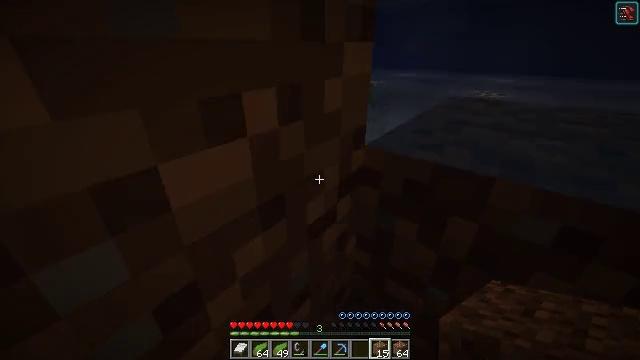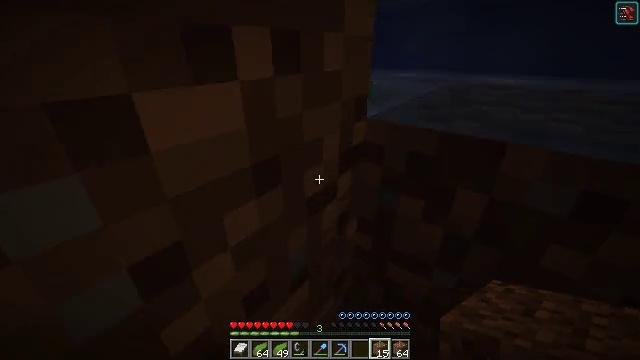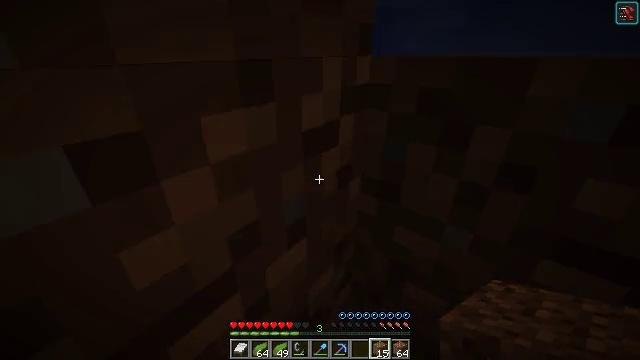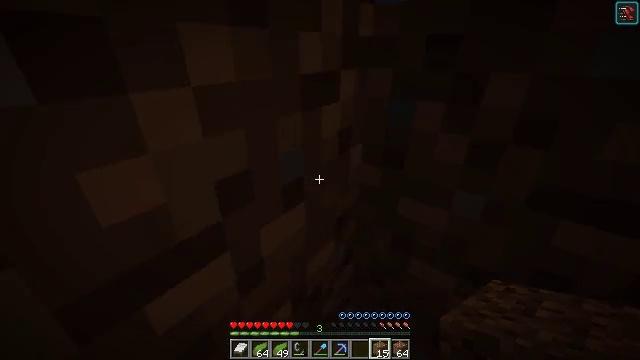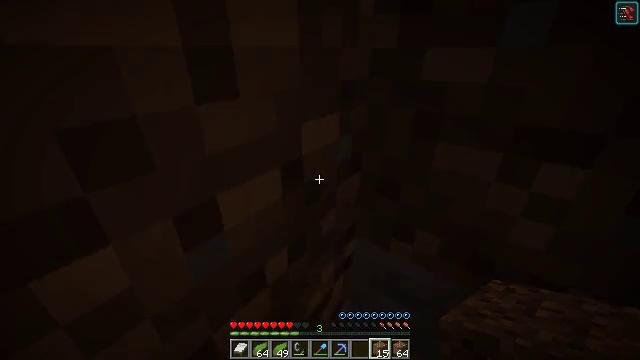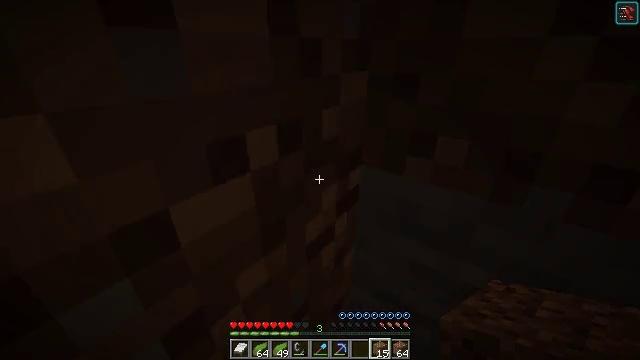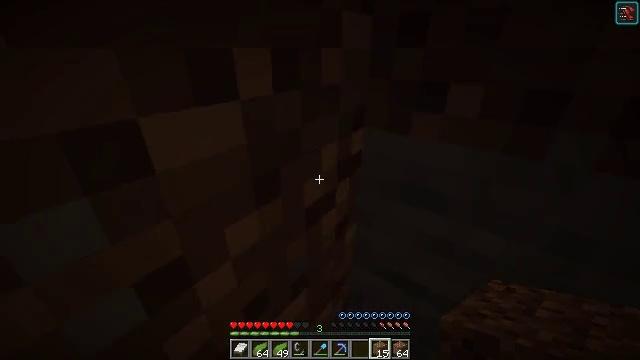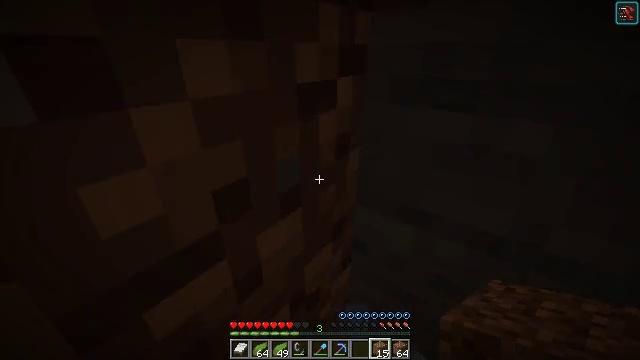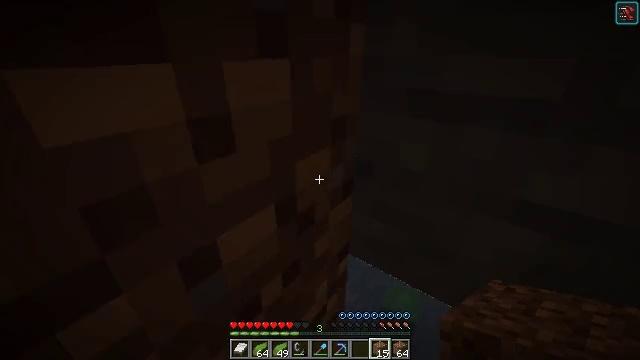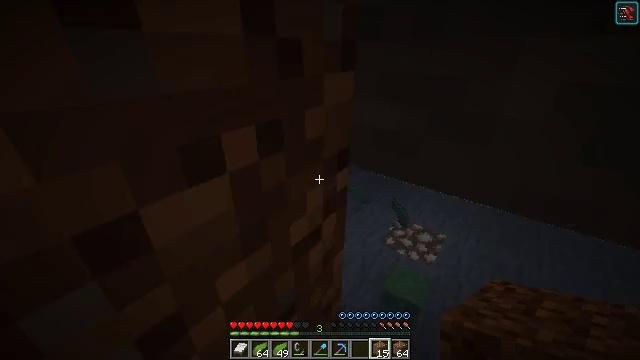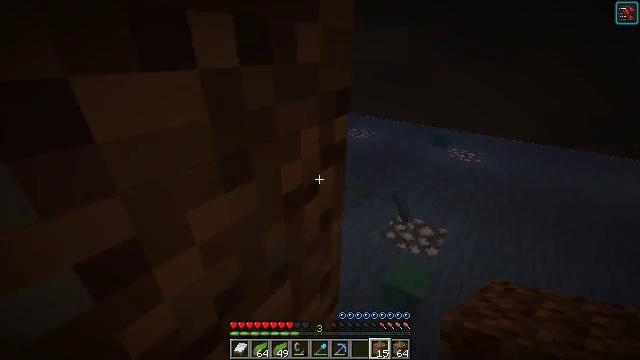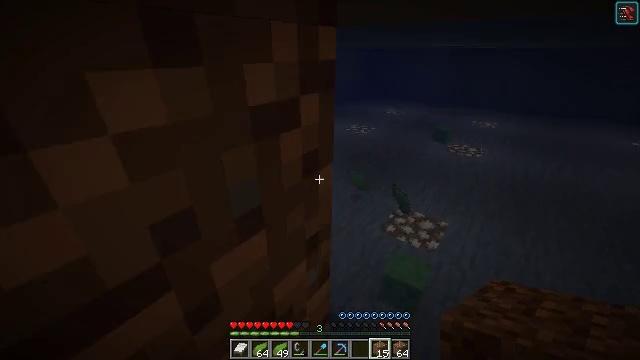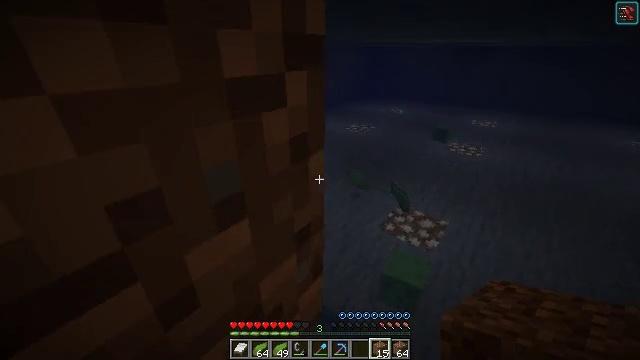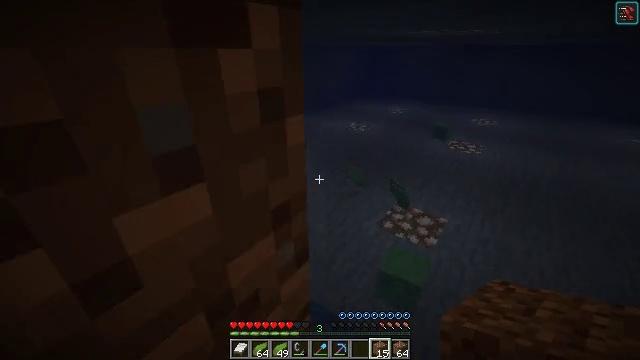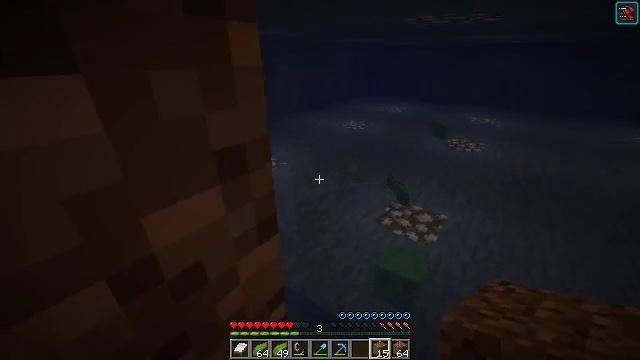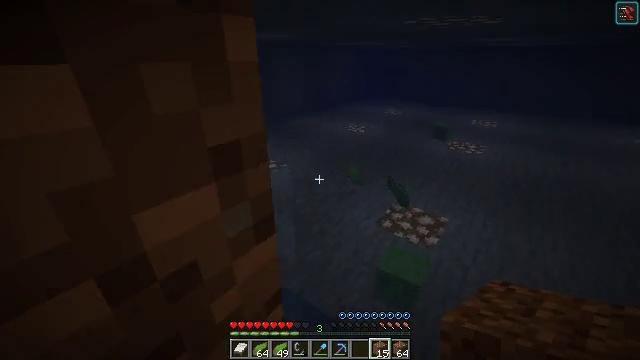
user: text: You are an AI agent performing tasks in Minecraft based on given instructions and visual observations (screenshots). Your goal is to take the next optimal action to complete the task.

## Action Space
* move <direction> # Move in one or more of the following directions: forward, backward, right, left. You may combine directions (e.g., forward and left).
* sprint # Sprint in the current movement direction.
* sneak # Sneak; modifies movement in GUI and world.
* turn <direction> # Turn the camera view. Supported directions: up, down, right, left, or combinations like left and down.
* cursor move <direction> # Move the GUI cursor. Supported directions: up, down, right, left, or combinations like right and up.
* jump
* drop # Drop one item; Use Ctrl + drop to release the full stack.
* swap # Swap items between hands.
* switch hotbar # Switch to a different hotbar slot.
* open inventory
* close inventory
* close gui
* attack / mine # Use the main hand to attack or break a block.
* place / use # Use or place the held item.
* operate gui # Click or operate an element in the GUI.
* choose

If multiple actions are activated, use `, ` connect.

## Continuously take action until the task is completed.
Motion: motion action
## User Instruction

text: Hunt a slime.
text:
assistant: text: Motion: no_op
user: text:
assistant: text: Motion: no_op
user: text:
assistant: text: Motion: sneak
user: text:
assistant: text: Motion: sneak
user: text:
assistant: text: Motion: sneak
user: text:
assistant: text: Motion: move right, sneak
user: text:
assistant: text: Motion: move right, sneak
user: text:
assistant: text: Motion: move forward and move right, sneak
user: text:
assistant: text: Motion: move forward and move right, sneak
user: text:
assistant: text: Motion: move forward and move right
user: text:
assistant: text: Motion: move forward and move right
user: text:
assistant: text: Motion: move forward and move right
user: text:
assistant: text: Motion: move forward and move right
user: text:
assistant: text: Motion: move forward and move right
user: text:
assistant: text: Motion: move forward and move right
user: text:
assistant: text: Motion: move forward and move right
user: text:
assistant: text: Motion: move forward and move right
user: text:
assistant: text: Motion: move forward and move right
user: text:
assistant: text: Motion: move forward and move right
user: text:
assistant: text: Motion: move forward and move right
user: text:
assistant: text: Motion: move forward and move right
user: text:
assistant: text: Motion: move forward and move right, turn down
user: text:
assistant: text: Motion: move right, turn right and down
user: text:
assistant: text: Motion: move right, turn right and down
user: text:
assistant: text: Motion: move back and move right, turn down
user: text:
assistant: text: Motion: move back and move right
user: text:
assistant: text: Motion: move back and move right, turn left
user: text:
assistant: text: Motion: move back and move right, turn left and up
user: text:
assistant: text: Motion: move back and move right, turn left and up
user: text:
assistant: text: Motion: move back and move right, turn left and up